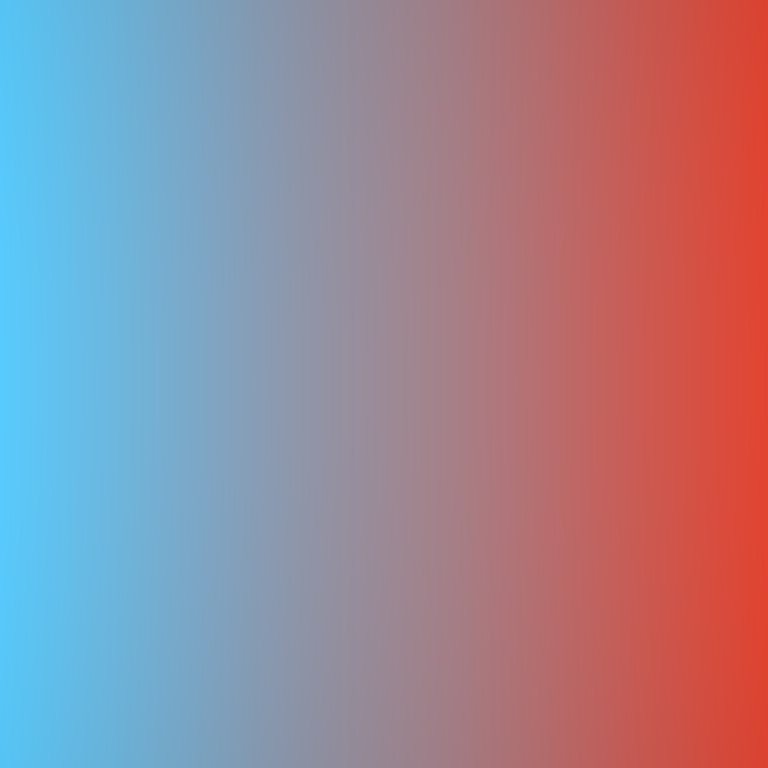
Abstract light effect, smooth gradient from cool blue to warm red, balanced atmosphere, soft blend, no room, no furniture, no objects.